Question: I have a data-set (using SQL Server Management Studio) that is used for Sales Analysis. For this example, when an agent fufills a Sales Call or Account Review, they list (via a drop-down) what topics they discussed in the call/review. Then there is a corresponding column of the products that client purchased after-the fact (in this example, I'm using automobiles). I'm thinking maybe a case statement is the way to do but in esscence I need to figure out if any of the makers the person suggested exists in the products column:

So in this example, in line 1, they had suggested Mazda and a Toyota (seperate by ";") and Mazda appears in the products line so that would then be marked as effective. Line 3, they suggested Honda but the person ended up getting a Jeep, so that not effective. So on and so forth.
I'd like for it to be dynamic (maybe an EXISTS??) that way I don't have to write/maintain something like 'Effective'=CASE WHEN Topic like '%Mazada%' and Products like '%Mazada%', "Yes", "No" WHEN.....
Thoughts?
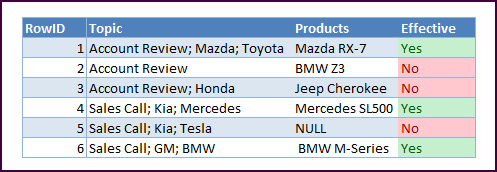
Answer: If you have a 'Product' table, then you might be able to get away with something like this:
'''
select RowId, Topic, Products,
(case when exists (select 1
from Products p
where t.Topic like '%'+p.brand+'%' and
t.Products like '%'+p.brand+'%'
)
then 'Yes' else 'No'
end) as Effective
from t;
'''
This is based on the fact that the "brand" seems to be mentioned in both the 'topic' and 'products' fields. If you don't have such a table, you could do something like:
'''
with products as (
select 'Mercedes' as brand union all
select 'Mazda' union all
select 'Toyota' . . .
)
select RowId, Topic, Products,
(case when exists (select 1
from Products p
where t.Topic like '%'+p.brand+'%' and
t.Products like '%'+p.brand+'%'
)
then 'Yes' else 'No'
end) as Effective
from t;
'''
However, this may not work, because in the real world, text is more complicated. It has misspellings, abbreviations, and synonyms. There is no guarantee that there is even a matching word on both lists, and so on. But, if your text is clean enough, this approach might be helpful.